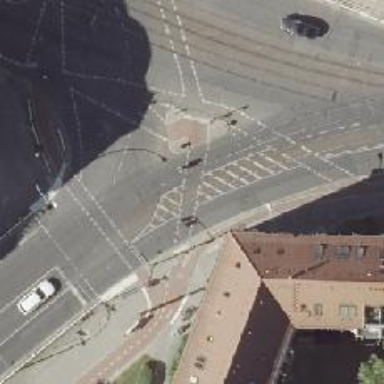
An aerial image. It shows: Tram crossing on the railway.